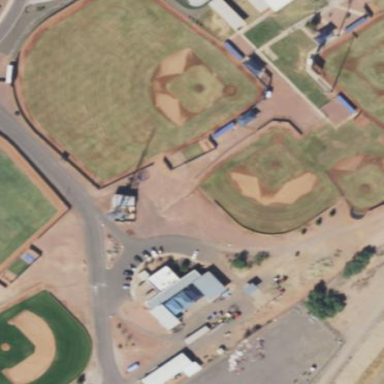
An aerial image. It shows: Softball pitch for leisure land activities.